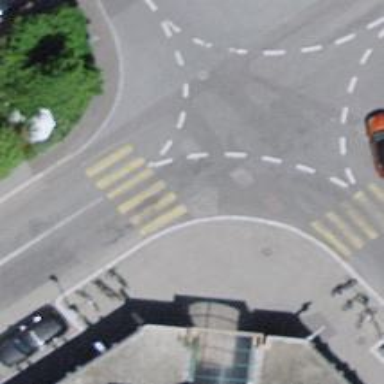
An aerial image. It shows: Uncontrolled zebra crossing on the road.